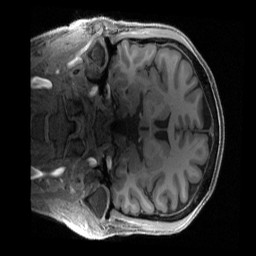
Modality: T1w
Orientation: coronal
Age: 46
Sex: male
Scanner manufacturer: siemens
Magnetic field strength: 3 T
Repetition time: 2.4 s
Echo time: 0.00222 s